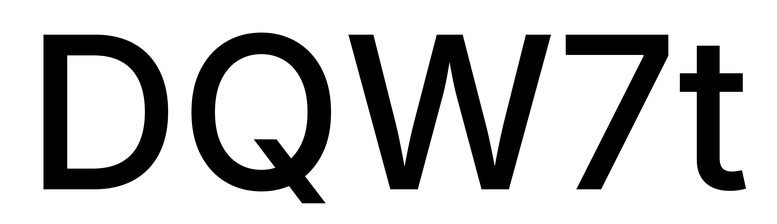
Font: Inter_Medium